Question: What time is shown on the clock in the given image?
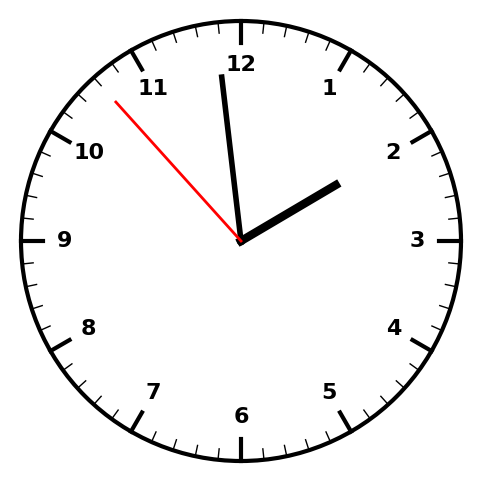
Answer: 01:58:53